Field crop: tomato
Growth stage: 1
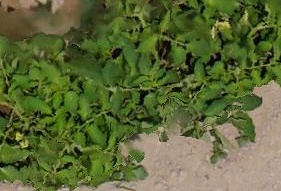
Species: tomato